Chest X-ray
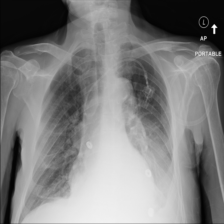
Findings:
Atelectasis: negative
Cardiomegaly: negative
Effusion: positive
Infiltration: negative
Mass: negative
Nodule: negative
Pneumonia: negative
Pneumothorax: negative
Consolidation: positive
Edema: negative
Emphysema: negative
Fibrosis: negative
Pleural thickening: negative
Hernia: negative